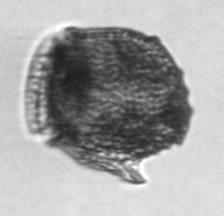
Label: Dinophysis_norvegica